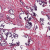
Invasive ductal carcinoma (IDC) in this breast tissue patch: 1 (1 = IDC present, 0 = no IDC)